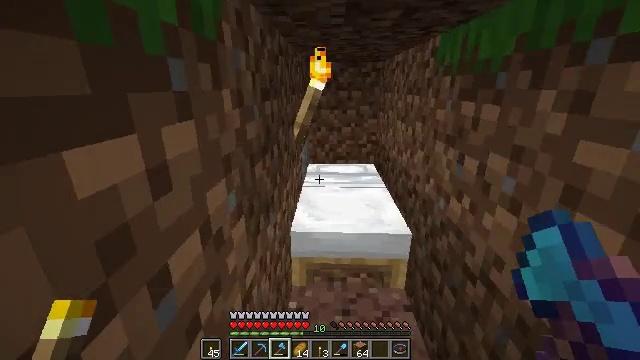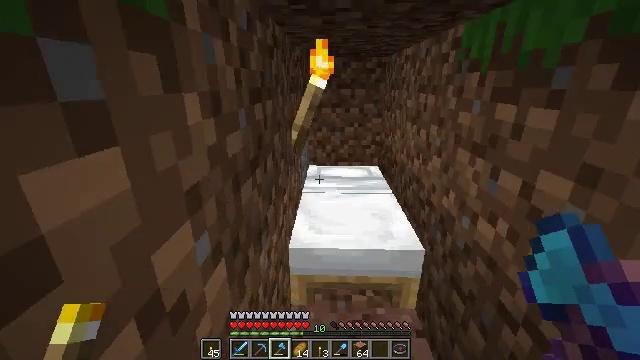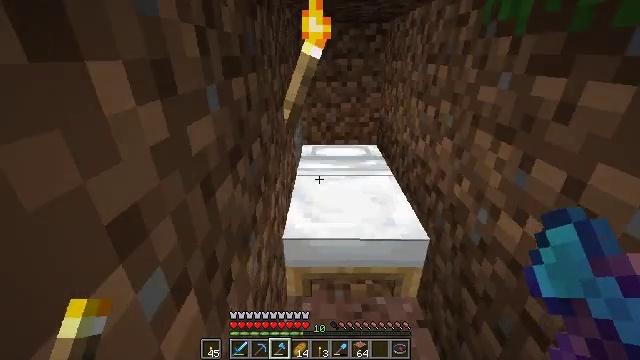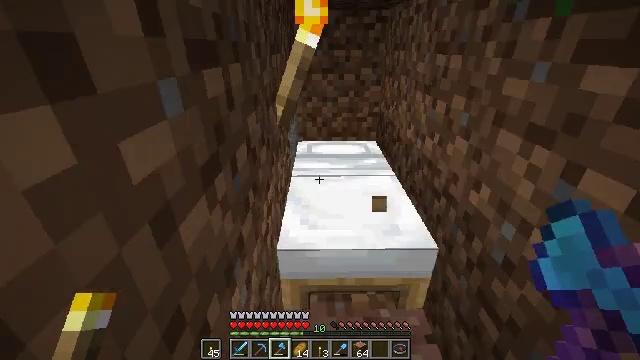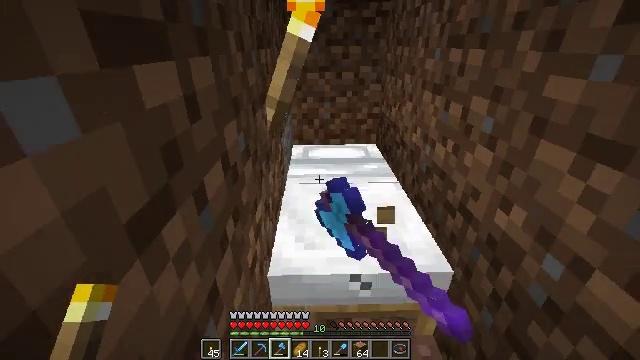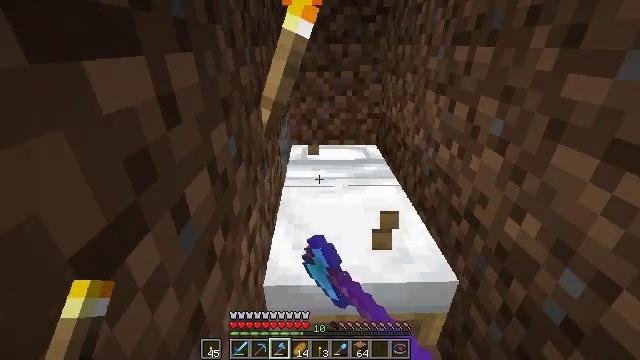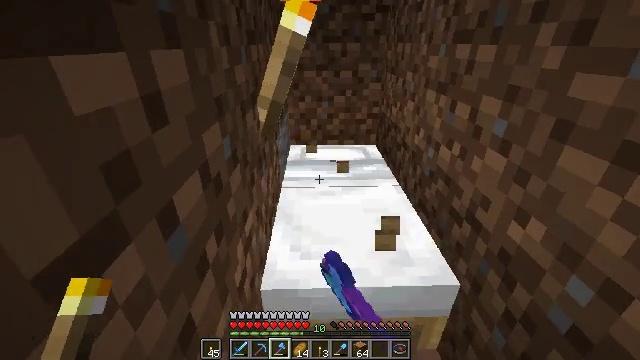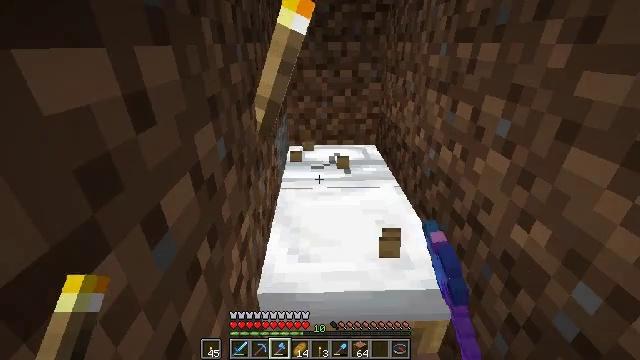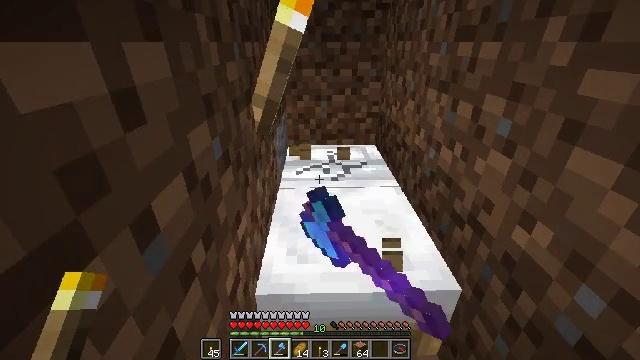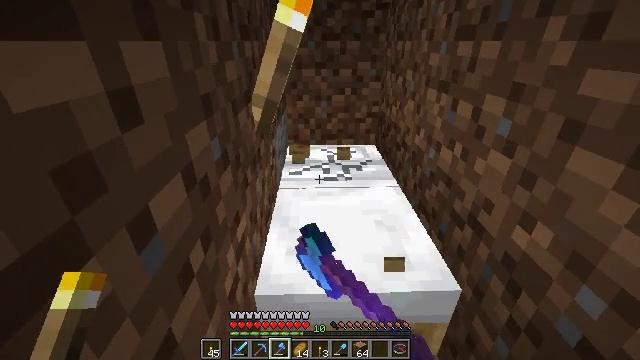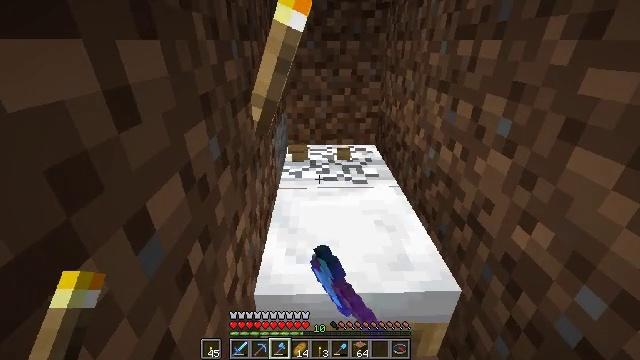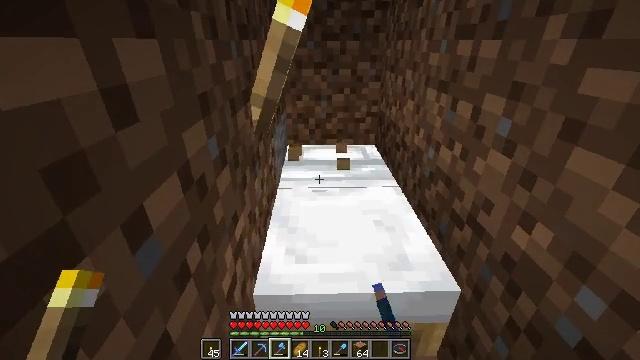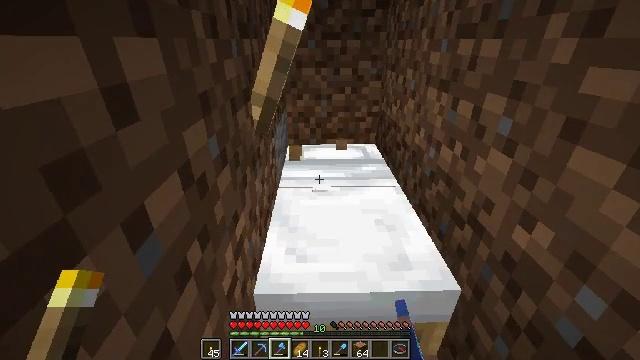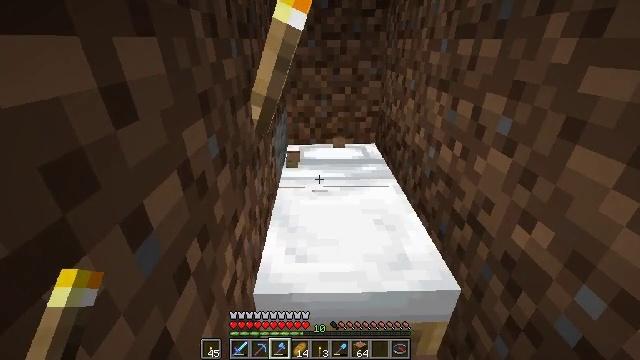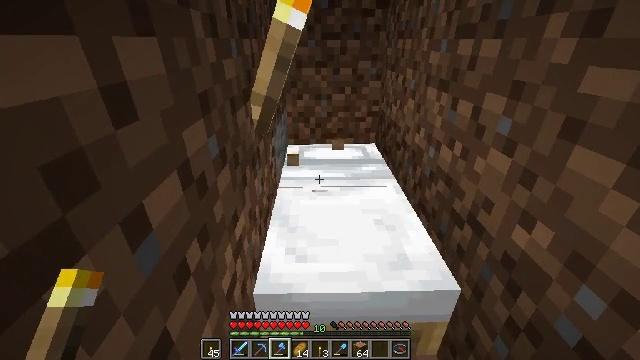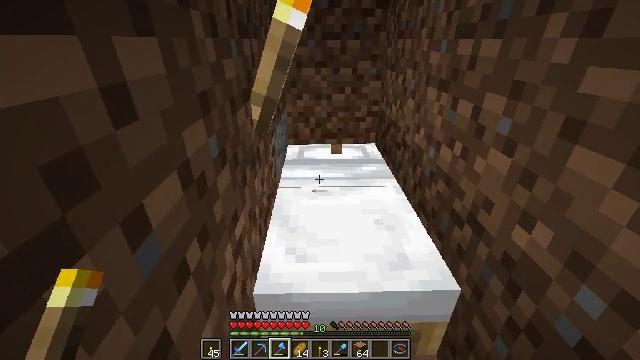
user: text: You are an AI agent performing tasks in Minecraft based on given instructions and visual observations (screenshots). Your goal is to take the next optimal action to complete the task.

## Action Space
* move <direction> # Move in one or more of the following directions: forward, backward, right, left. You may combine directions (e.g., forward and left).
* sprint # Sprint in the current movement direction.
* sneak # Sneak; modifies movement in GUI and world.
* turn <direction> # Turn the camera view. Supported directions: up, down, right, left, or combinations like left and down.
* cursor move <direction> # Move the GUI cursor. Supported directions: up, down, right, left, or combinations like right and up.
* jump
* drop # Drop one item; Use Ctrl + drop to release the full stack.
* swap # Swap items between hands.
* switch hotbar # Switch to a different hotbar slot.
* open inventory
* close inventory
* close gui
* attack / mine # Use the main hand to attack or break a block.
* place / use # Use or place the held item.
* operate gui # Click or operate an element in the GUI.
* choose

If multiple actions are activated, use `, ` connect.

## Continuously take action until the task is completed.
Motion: motion action
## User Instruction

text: Pick up the white bed by breaking it.
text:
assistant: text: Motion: move forward
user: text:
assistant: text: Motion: move forward, turn right and down
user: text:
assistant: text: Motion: move forward, turn right and down, attack / mine
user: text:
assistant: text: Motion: attack / mine
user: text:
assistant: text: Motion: attack / mine
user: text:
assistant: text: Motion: attack / mine
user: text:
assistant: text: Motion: attack / mine
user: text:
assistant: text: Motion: attack / mine
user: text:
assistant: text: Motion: attack / mine
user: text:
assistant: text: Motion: attack / mine
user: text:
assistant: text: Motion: no_op
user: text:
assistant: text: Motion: no_op
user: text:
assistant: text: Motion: no_op
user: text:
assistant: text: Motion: no_op
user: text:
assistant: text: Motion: no_op
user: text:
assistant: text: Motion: no_op
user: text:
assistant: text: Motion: attack / mine
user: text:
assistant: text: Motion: attack / mine
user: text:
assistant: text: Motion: attack / mine
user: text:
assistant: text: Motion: attack / mine
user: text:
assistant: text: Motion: attack / mine
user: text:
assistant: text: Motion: attack / mine
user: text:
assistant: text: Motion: attack / mine
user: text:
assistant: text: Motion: attack / mine
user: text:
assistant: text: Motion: attack / mine
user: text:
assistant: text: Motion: attack / mine
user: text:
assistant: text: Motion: attack / mine